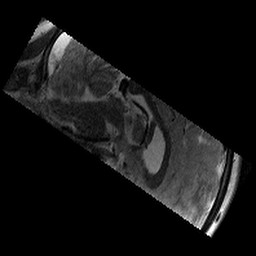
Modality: T2w
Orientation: sagittal
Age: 11
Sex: male
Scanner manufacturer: siemens
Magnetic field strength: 3 T
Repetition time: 9.23 s
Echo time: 0.067 s